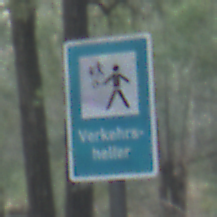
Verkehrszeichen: Verkehrshelfer
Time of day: SunriseSunset
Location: Outdoor (Nature)
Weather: NotSpecified
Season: Autumn
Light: Natural